Interaction volume radius: 5 \u00c5
Interaction volume height: 25 \u00c5
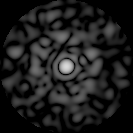
Disorder parameter: 0.7889